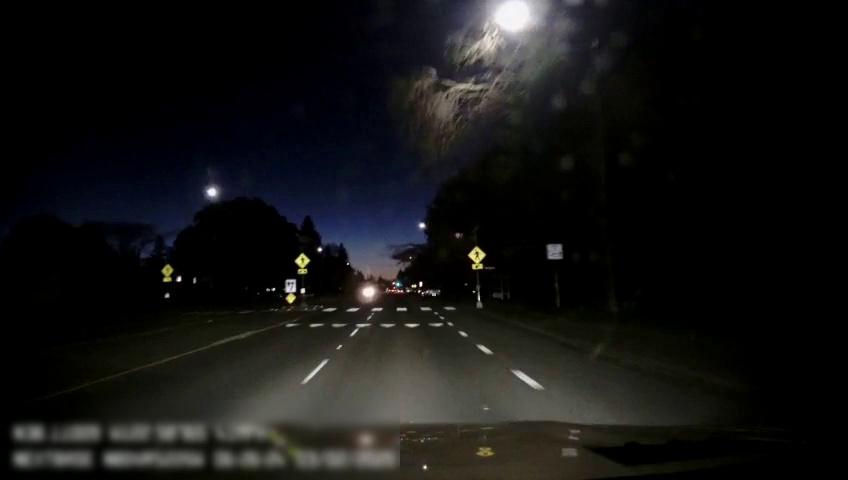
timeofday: Night
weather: Cloudy
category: Drivable Space
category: Lanes | Current Lane
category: Lanes | Current Lane
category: Lanes | Alternate Lane
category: Lanes | Opposite Lane
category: Traffic | Signs
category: Traffic | Signs
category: Traffic | Signs
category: Traffic | Signs
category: Traffic | Signs
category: Traffic | Signs
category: Traffic | Signs
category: Traffic | Signs
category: Traffic | Signs